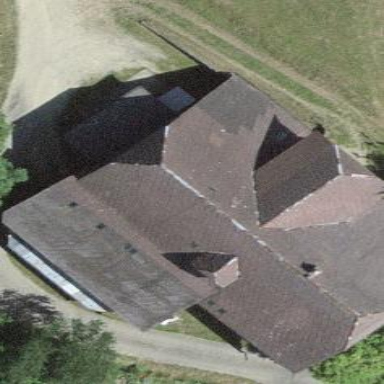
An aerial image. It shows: Farm building.